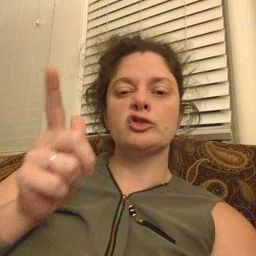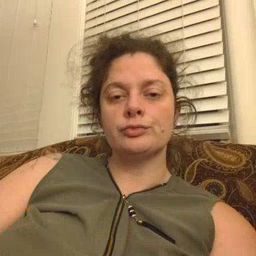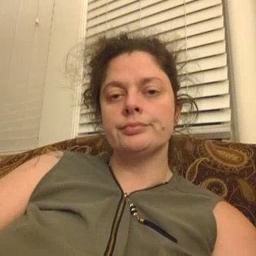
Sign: later